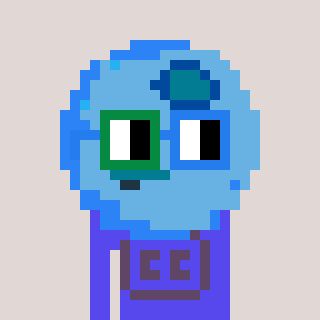
a pixel art character with square green and blue glasses, a blueberry-shaped head and a computerblue-colored body on a warm background